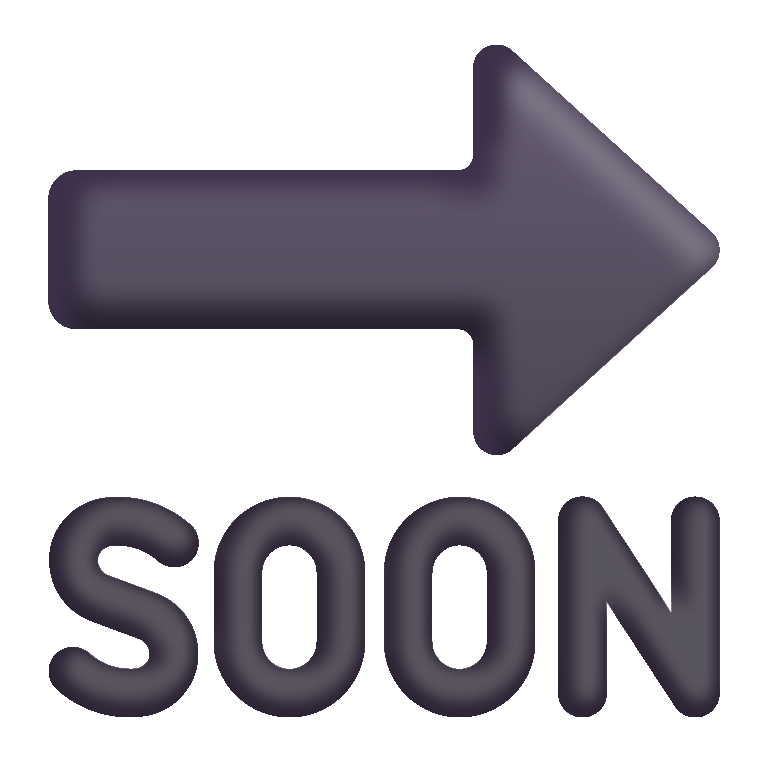
soon arrow color